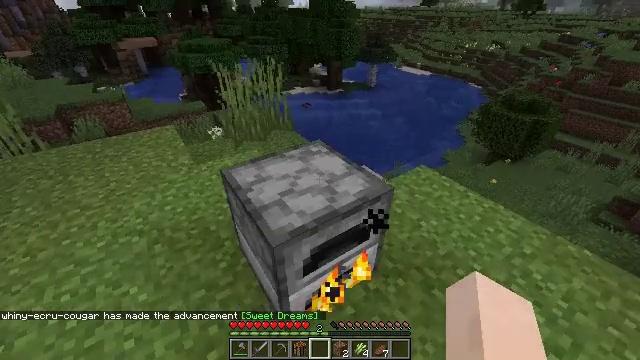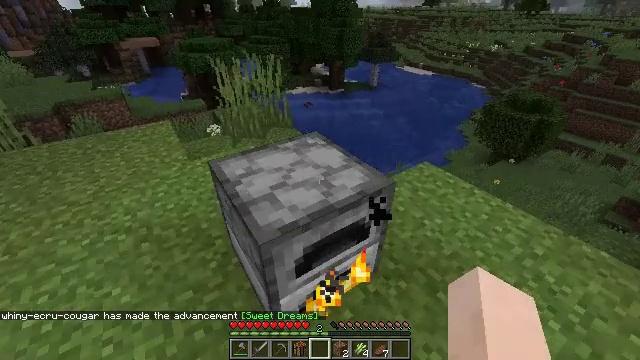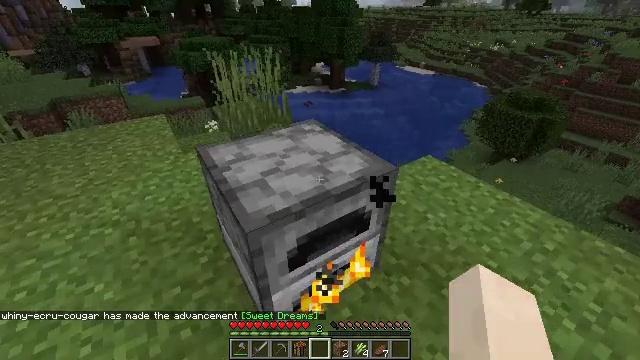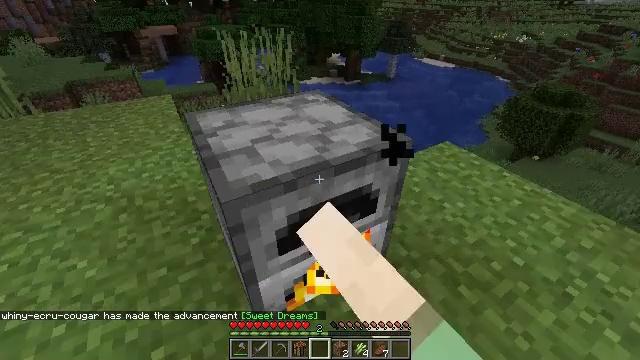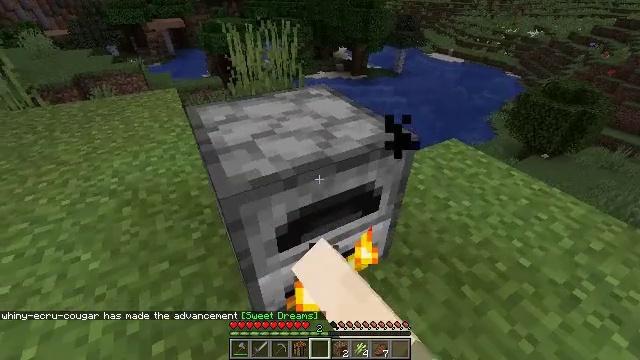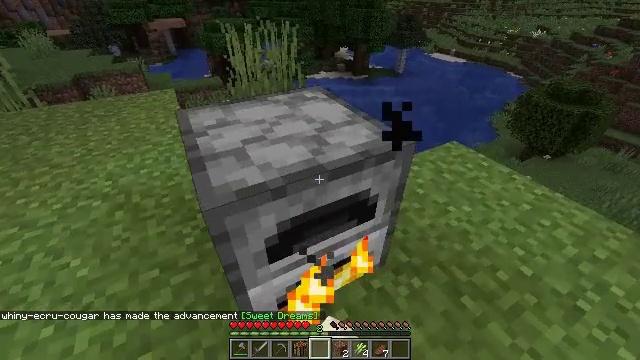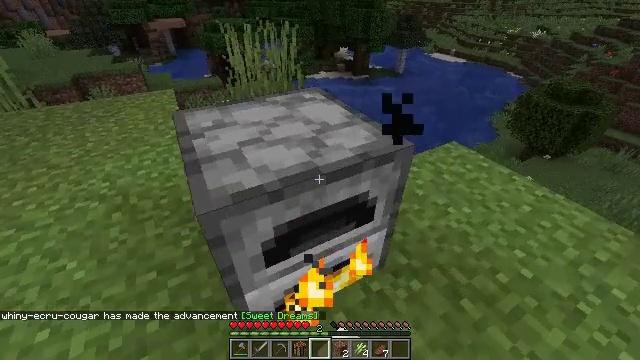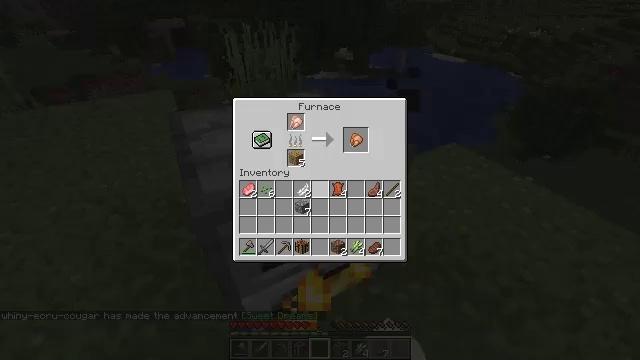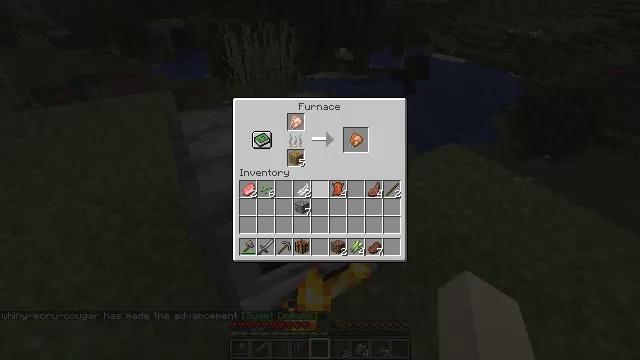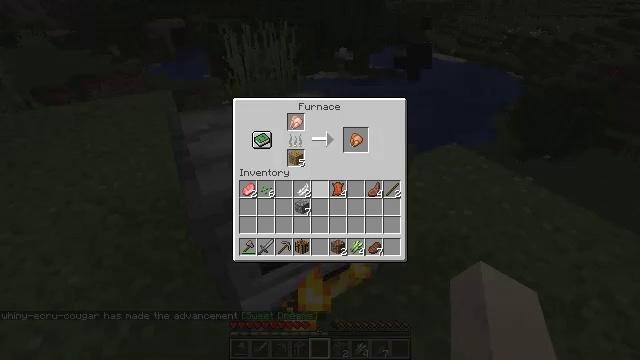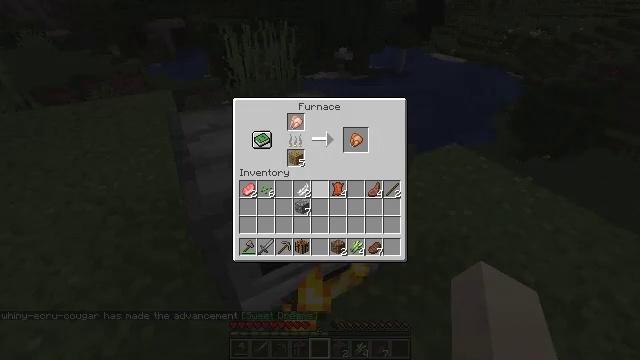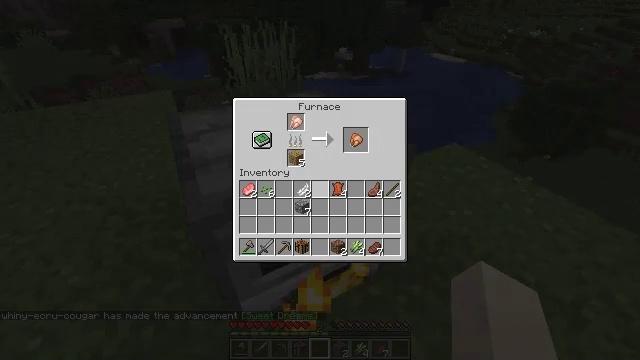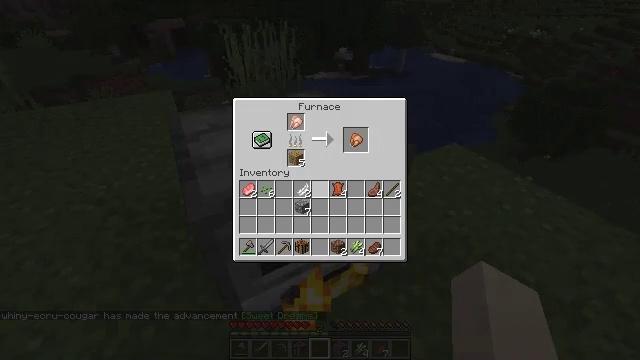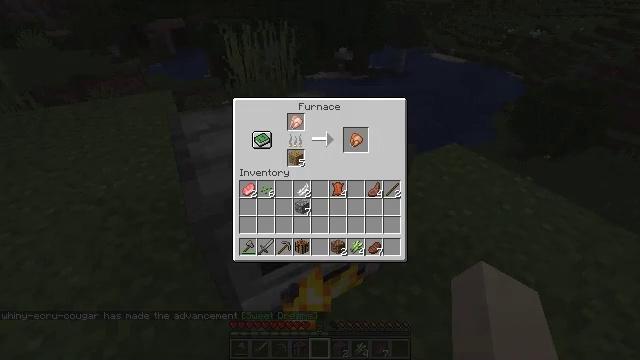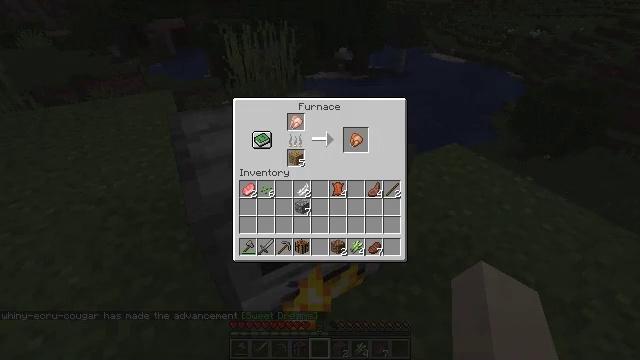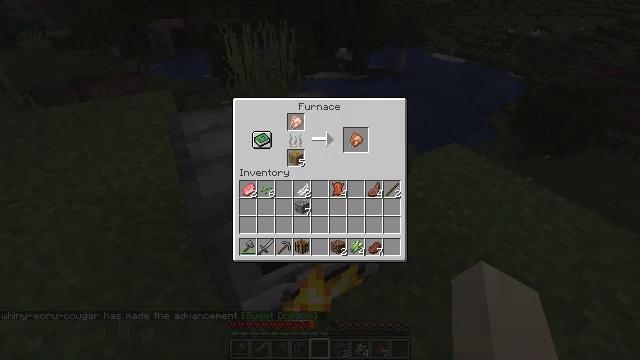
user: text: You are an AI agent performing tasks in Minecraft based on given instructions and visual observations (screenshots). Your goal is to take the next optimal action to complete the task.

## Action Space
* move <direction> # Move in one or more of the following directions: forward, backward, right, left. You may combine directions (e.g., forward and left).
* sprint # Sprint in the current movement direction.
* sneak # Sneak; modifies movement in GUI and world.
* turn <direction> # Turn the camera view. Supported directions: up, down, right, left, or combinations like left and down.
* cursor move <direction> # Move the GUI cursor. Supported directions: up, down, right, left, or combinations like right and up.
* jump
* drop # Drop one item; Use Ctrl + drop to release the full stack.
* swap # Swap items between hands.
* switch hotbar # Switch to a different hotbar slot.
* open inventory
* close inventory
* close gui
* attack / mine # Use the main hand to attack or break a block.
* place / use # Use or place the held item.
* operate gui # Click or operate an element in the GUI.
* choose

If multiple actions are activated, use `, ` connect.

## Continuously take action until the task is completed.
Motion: motion action
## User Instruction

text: Open the furnace to cook raw chicken into cooked chicken.
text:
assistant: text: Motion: no_op
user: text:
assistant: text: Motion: use / place
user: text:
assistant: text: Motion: turn left and down, use / place
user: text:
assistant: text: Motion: turn left and down
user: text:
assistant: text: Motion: no_op
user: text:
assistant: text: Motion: no_op
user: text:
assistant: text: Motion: open gui
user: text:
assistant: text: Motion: no_op
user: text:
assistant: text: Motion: no_op
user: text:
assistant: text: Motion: no_op
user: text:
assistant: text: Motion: no_op
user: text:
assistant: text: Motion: no_op
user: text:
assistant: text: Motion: no_op
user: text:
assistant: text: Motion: no_op
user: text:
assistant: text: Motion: no_op
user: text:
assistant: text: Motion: cursor move up
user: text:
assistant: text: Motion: cursor move up
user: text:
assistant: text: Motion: cursor move up
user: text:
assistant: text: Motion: no_op
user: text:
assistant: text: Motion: cursor move left and up
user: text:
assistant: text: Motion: cursor move left
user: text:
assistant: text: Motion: no_op
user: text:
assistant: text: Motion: no_op
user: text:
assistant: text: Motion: no_op
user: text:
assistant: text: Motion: no_op
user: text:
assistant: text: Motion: no_op
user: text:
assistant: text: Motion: no_op
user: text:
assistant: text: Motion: no_op
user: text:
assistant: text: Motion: no_op
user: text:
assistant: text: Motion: no_op